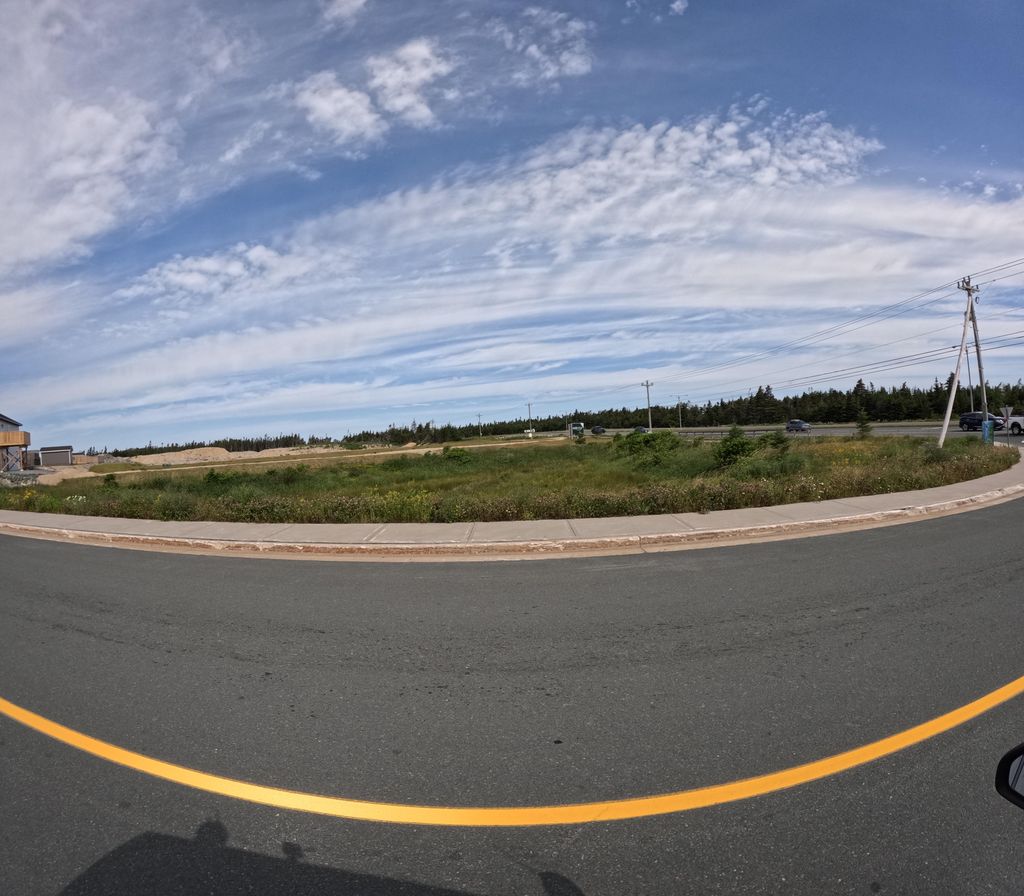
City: st_johns